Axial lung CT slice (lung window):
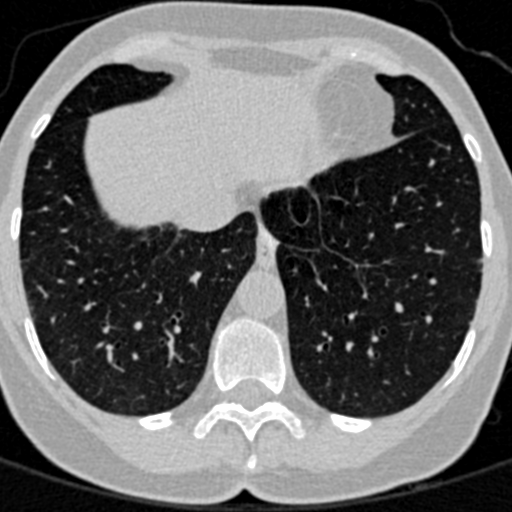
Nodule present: no